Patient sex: F
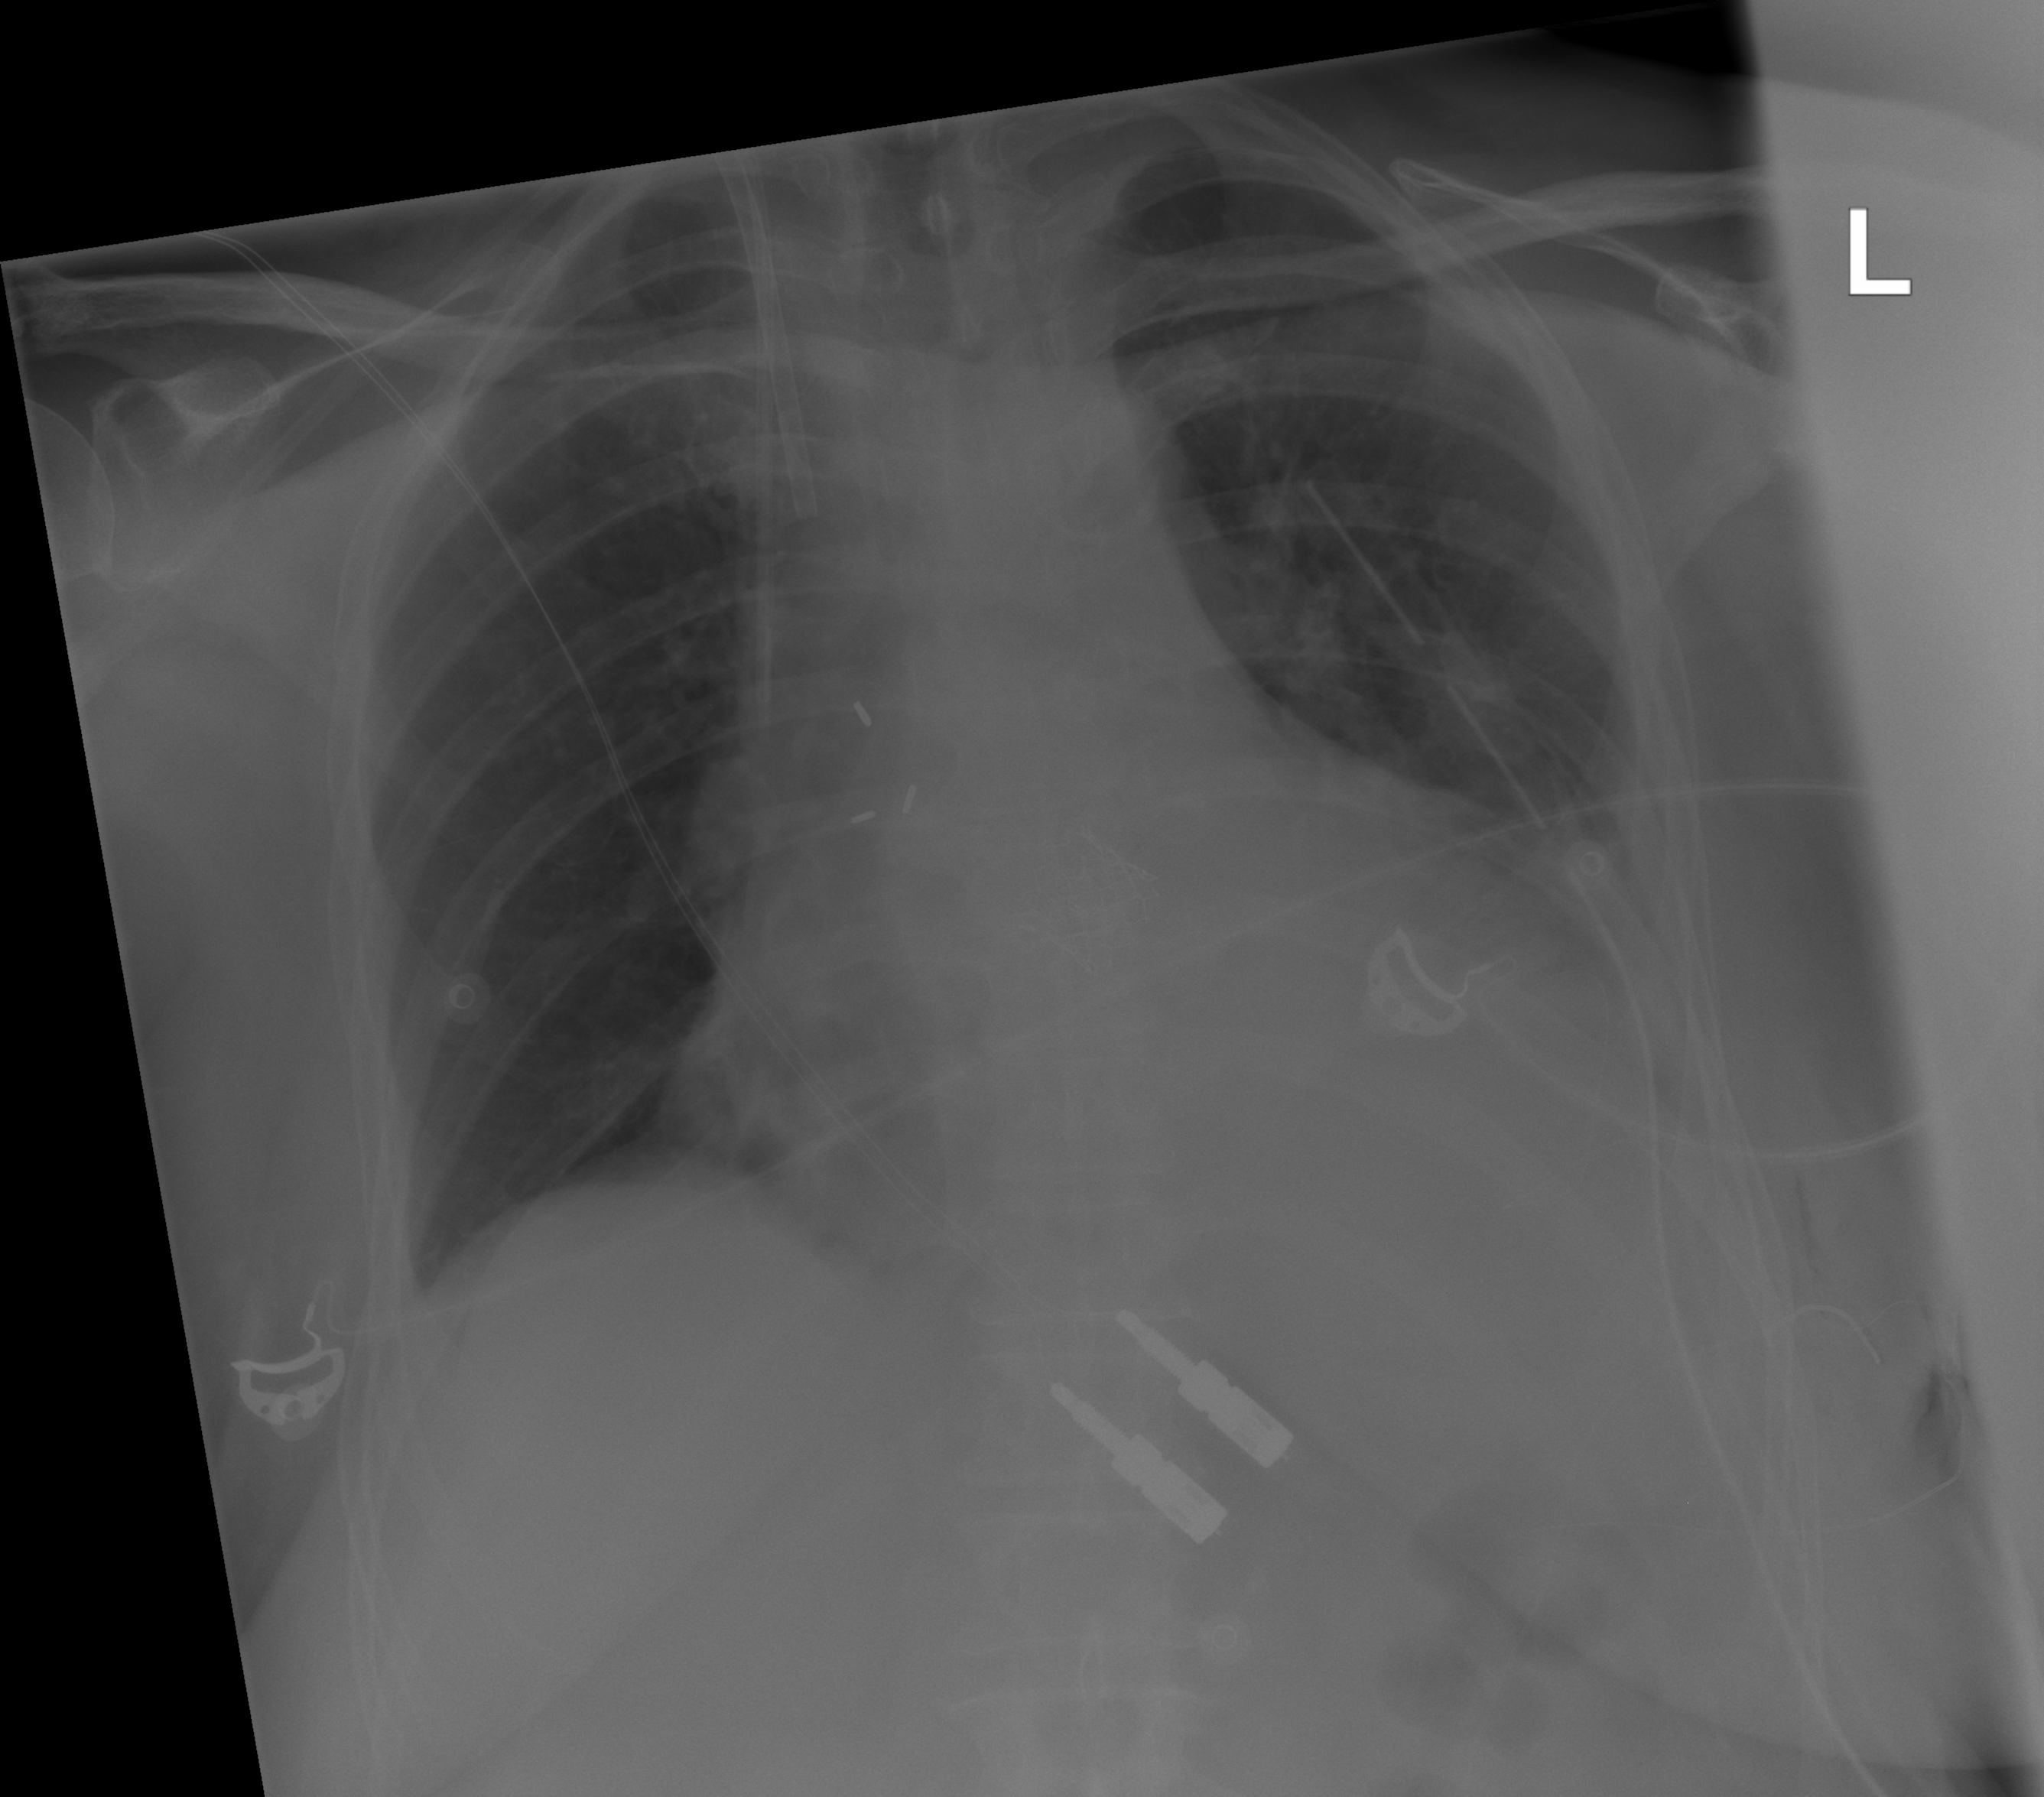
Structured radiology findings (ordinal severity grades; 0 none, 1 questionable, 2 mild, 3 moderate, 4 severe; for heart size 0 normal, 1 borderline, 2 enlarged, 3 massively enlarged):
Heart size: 2
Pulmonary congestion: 0
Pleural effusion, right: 0
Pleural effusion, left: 0
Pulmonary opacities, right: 0
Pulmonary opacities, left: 0
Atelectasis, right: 0
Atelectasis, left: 2